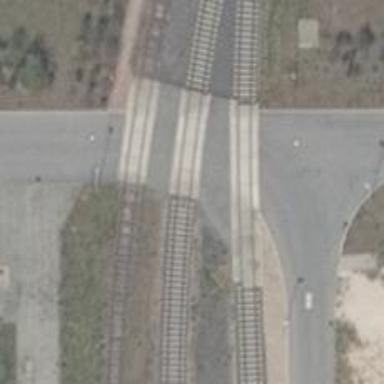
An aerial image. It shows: Railway level crossing.